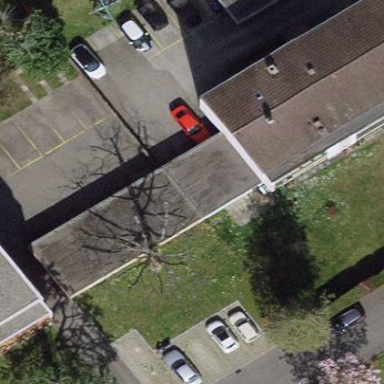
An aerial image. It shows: Garage building.